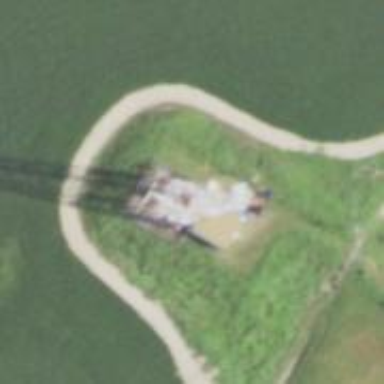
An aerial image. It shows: Communications tower of type communication.